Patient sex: F
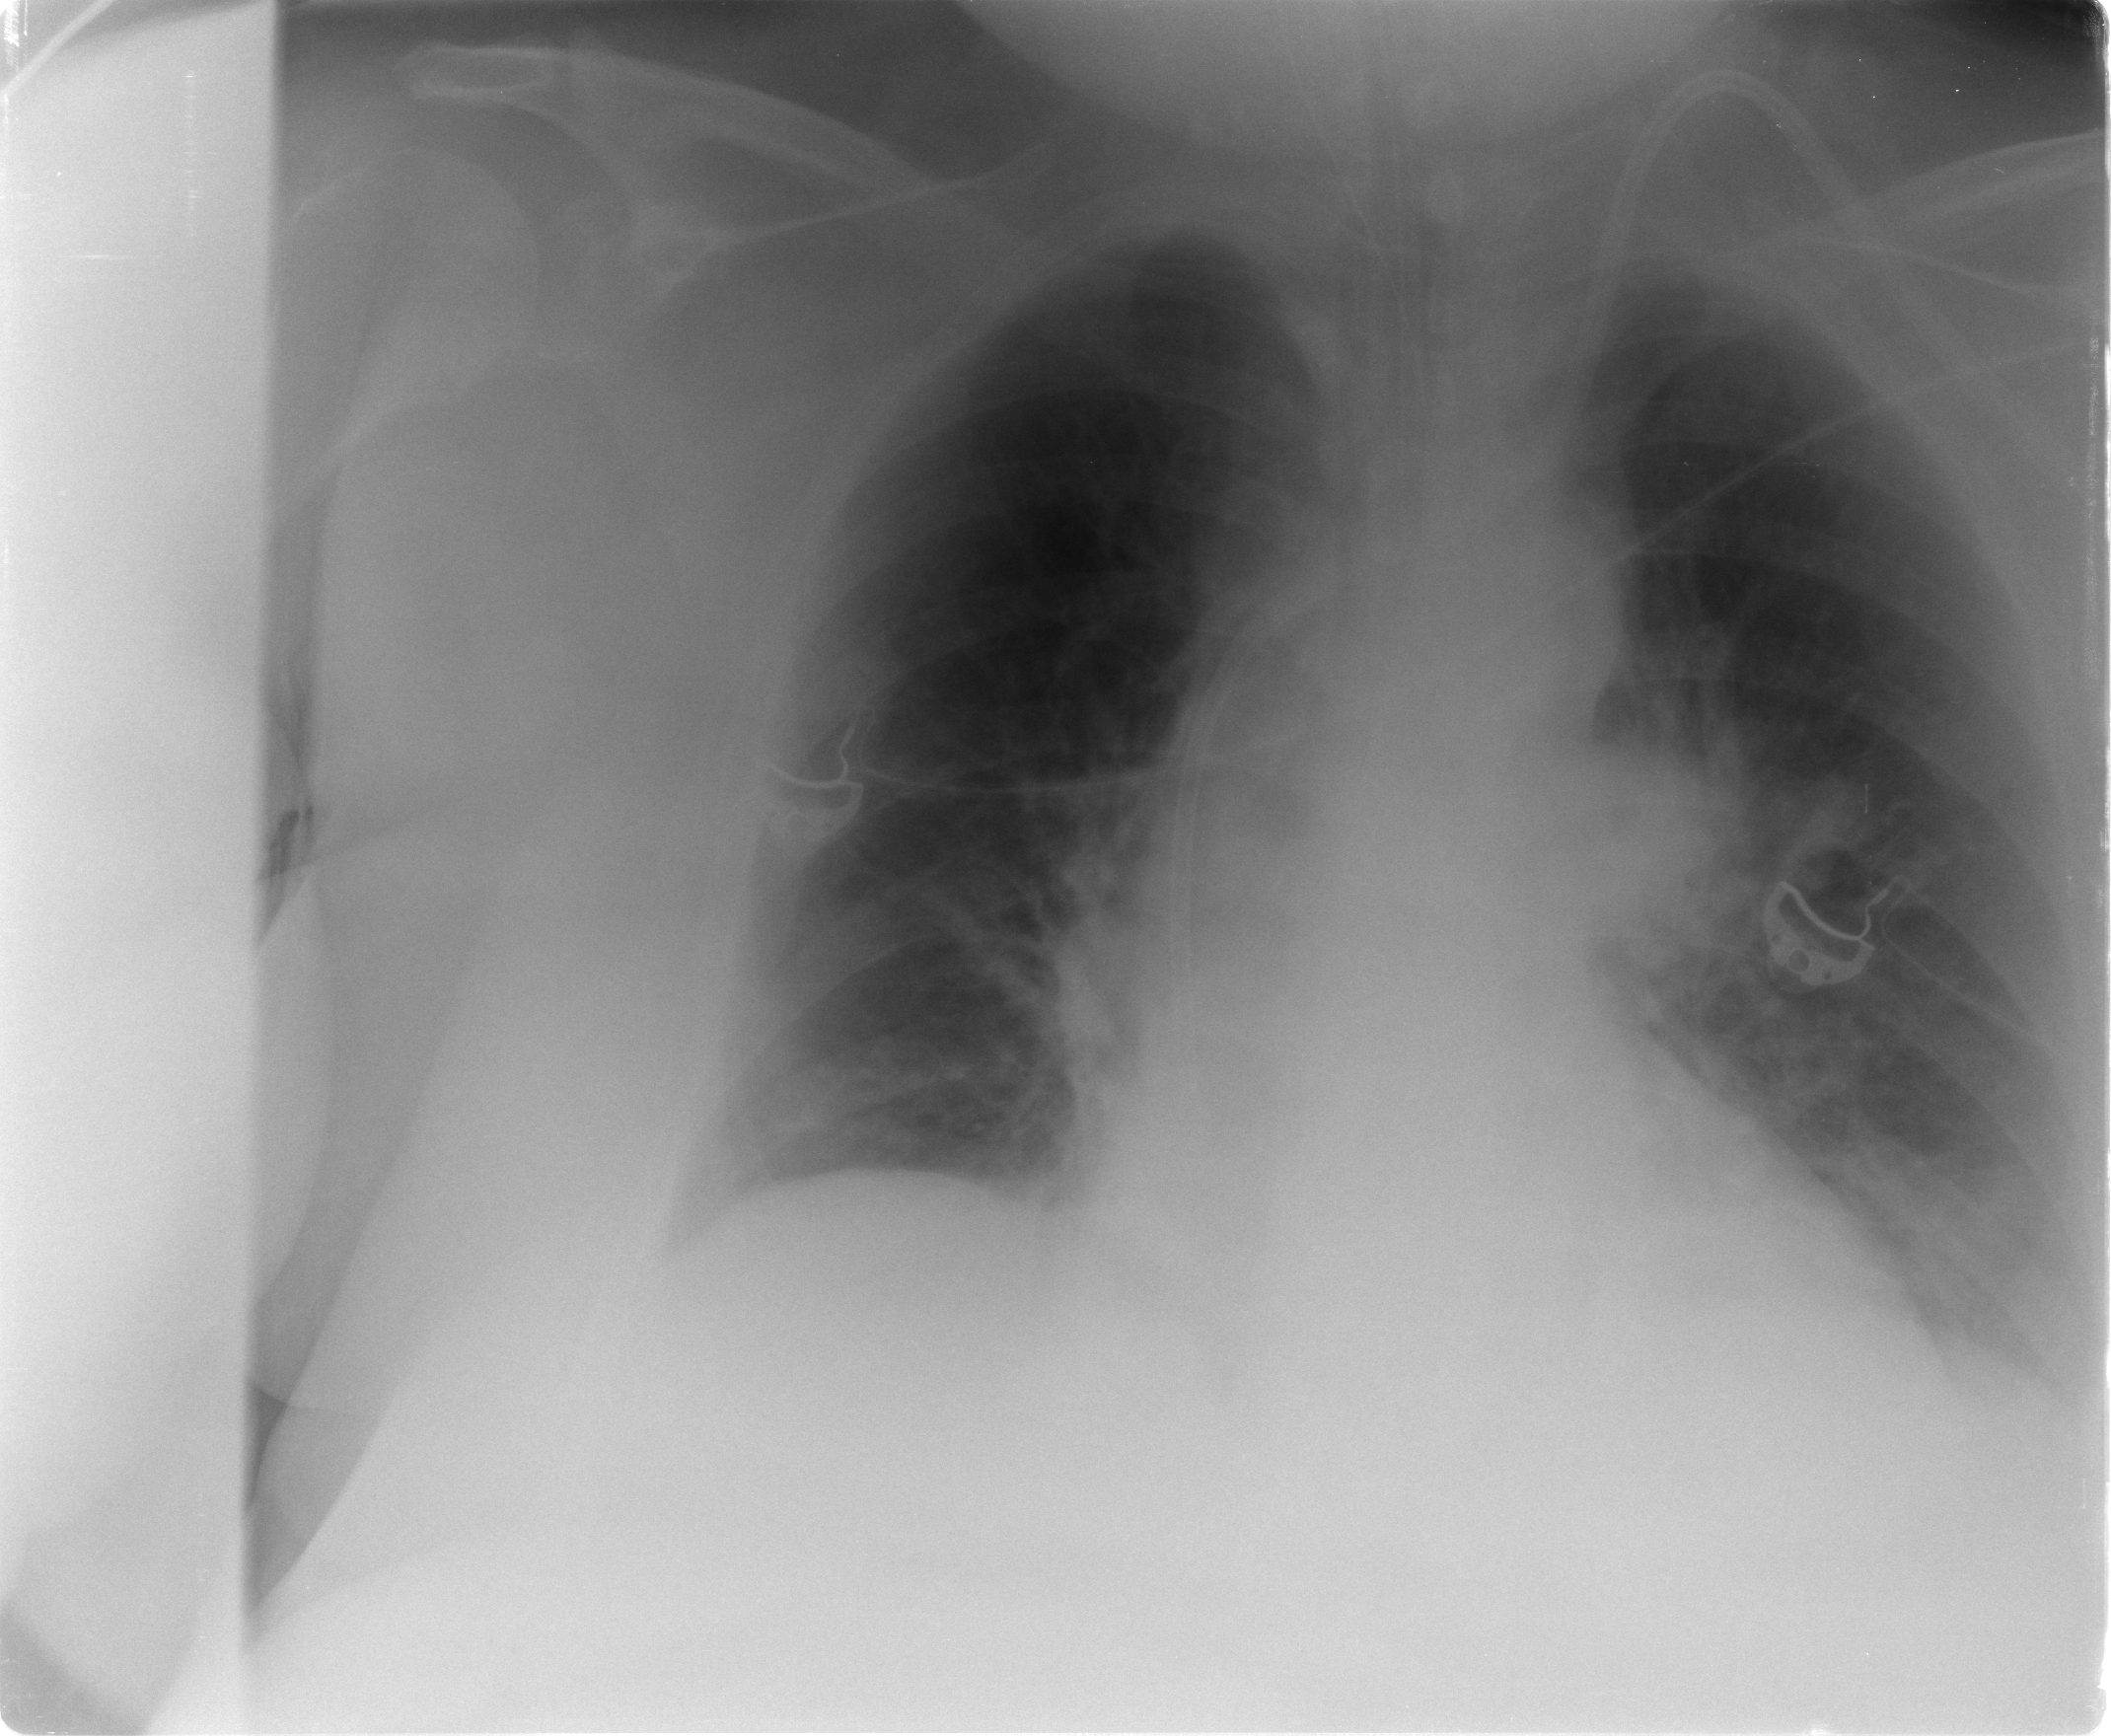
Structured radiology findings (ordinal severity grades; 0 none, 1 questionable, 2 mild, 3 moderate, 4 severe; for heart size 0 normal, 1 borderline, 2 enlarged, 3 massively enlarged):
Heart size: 0
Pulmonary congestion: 2
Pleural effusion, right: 0
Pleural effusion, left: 1
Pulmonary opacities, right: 0
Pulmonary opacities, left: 2
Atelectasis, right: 1
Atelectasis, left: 1